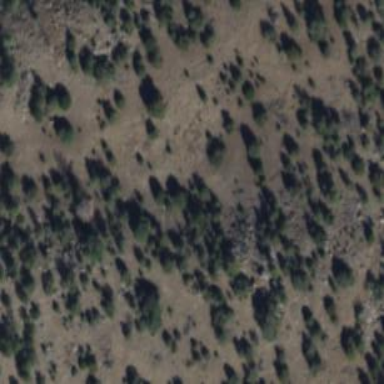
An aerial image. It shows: Patch of scrub vegetation.